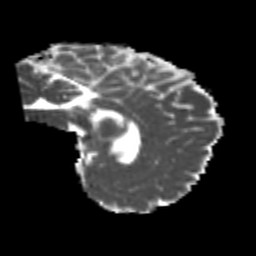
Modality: MD
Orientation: sagittal
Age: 26
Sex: male
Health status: healthy
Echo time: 0.074 s